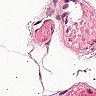
Metastatic tissue present: no